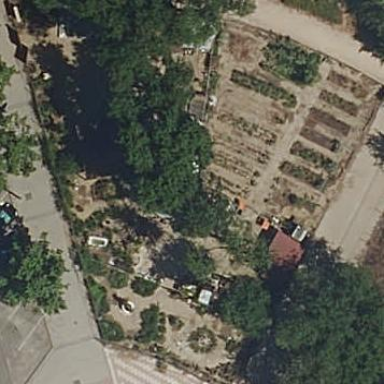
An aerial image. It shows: Chain link fence surrounding allotments.